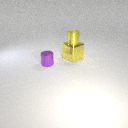
large yellow metal cube below small yellow metal cylinder